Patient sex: M
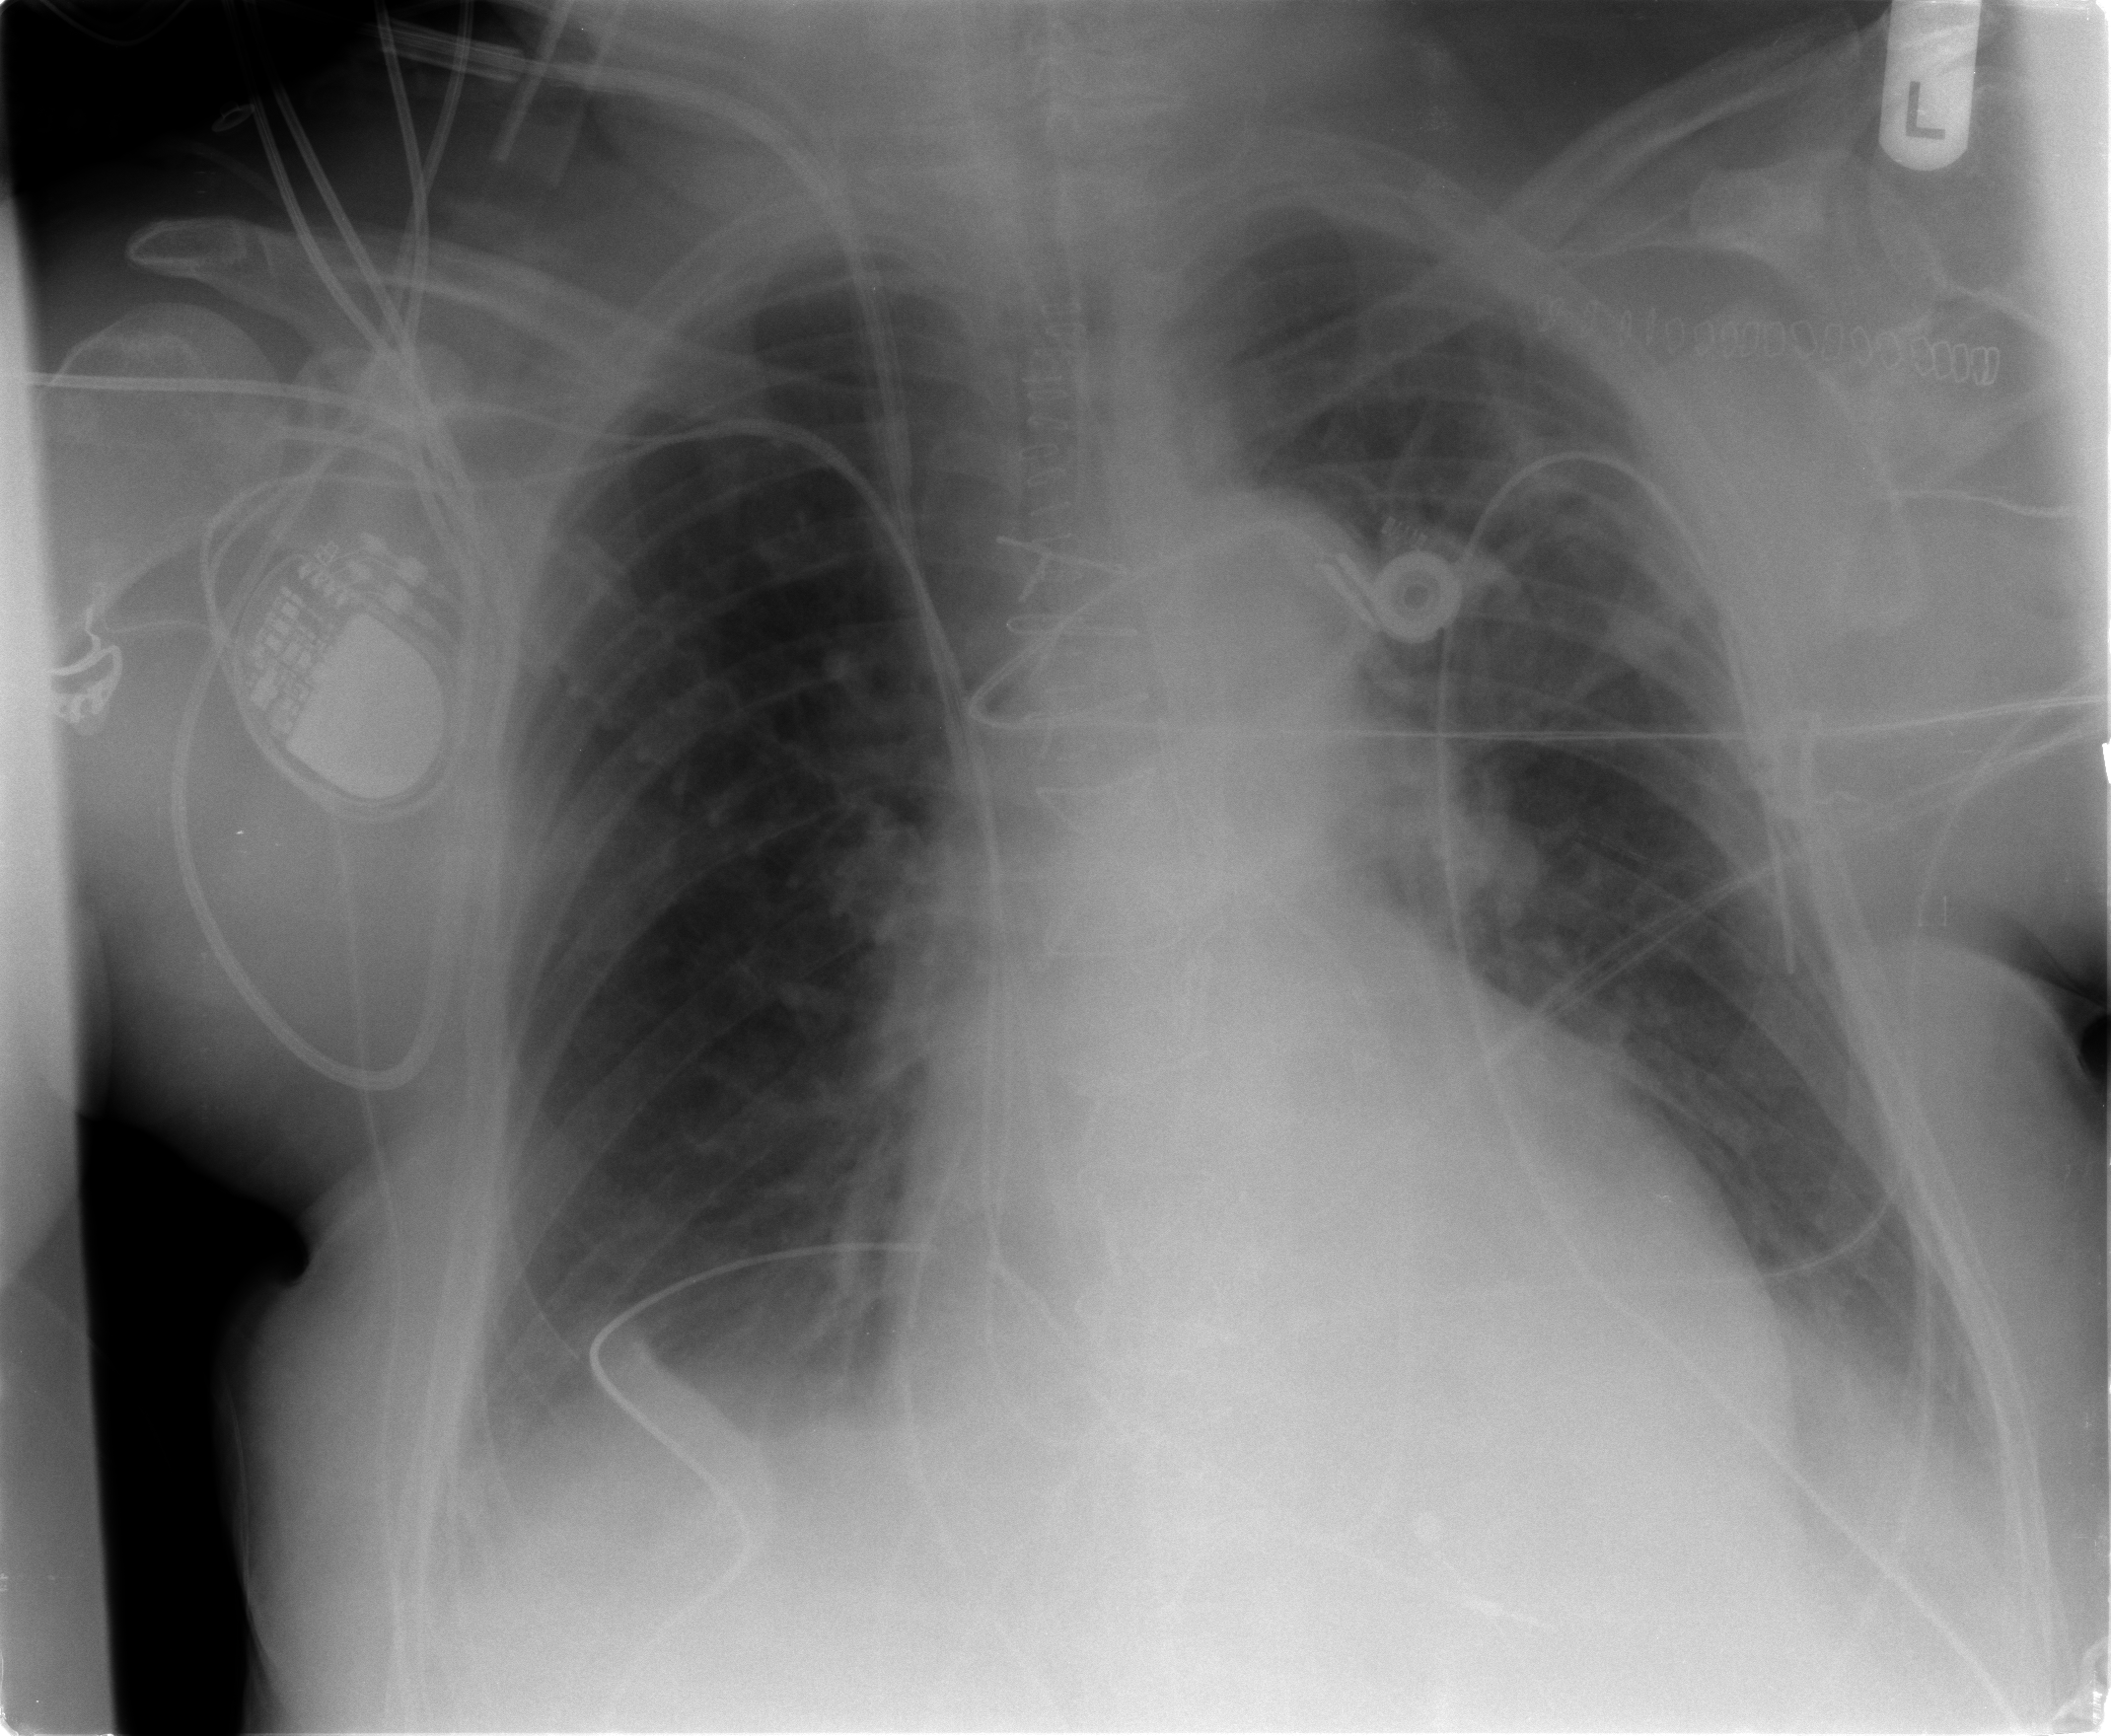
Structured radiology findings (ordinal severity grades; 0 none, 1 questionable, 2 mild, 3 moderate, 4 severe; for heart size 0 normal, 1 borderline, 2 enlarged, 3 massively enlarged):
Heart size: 2
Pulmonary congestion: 1
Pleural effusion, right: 1
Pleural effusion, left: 1
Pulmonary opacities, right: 0
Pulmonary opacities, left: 0
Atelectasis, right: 2
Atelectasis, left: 2